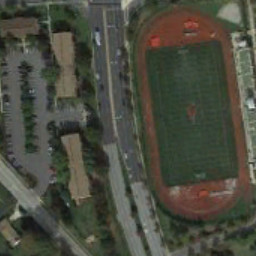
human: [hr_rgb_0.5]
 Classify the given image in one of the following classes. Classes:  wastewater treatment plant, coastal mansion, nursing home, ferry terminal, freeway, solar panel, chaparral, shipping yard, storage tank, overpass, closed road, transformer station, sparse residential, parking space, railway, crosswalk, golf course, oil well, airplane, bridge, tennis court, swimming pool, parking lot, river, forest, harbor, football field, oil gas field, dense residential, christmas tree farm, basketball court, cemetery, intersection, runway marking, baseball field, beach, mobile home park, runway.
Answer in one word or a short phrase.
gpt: football field